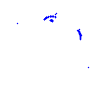
Particle: kaon